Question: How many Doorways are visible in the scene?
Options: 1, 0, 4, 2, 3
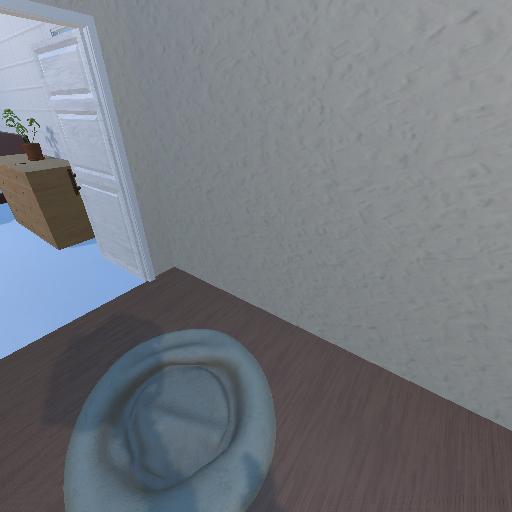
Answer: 1